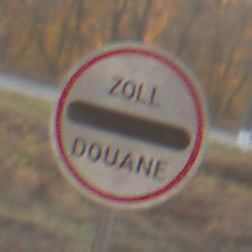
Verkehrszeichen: Zollstelle
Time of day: SunriseSunset
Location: Roofed (Suburban)
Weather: Clear
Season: NotSpecified
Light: Natural